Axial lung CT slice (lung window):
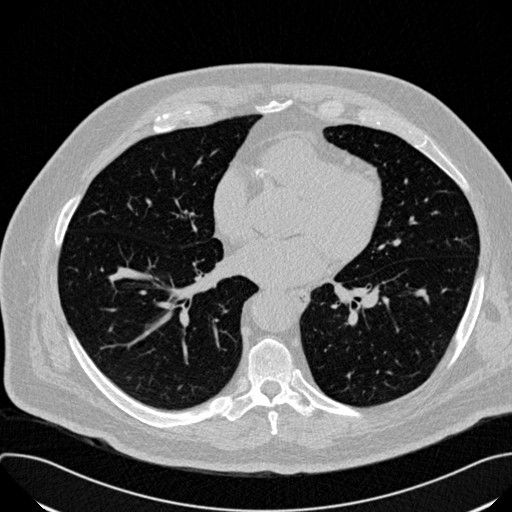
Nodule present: no